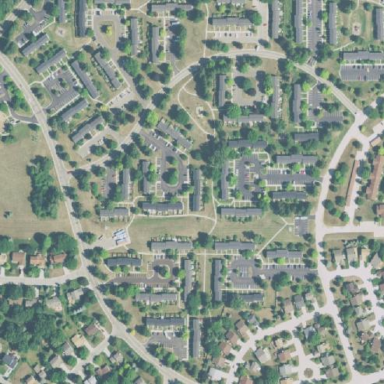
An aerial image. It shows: Residential area with apartments.